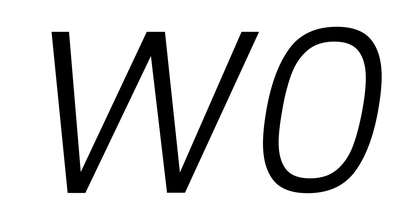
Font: Poppins-LightItalic